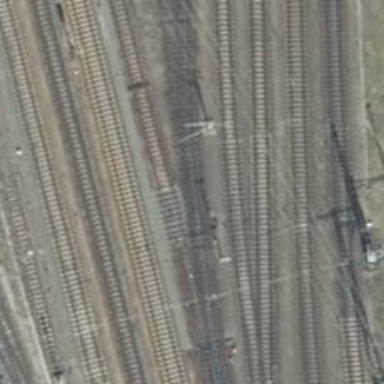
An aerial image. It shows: Railway switch with the turnout pointing to the right.